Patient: sex M, age 65
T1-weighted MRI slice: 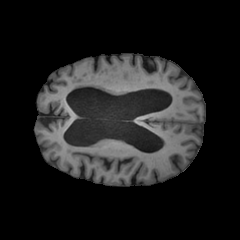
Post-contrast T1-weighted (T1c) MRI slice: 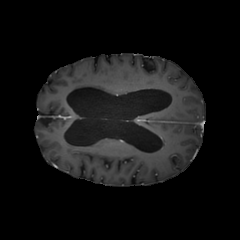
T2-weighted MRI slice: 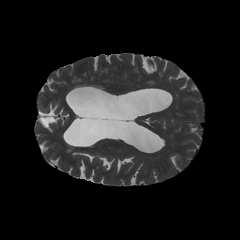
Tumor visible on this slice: no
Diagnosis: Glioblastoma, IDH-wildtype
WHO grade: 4